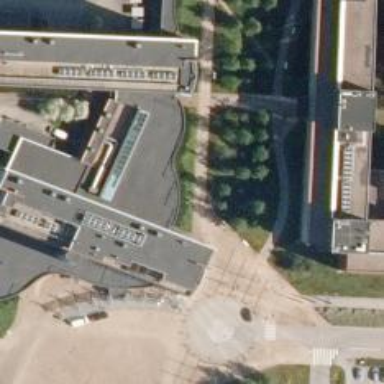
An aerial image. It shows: Part of building.